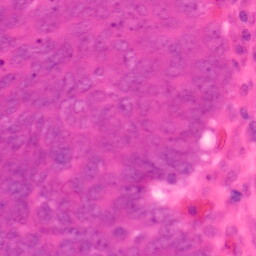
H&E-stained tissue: Colon